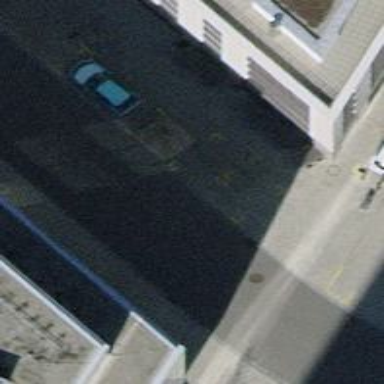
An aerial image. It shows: Disabled parking space.